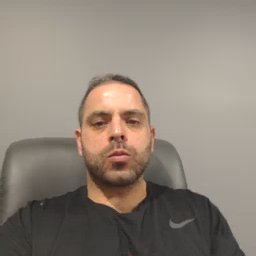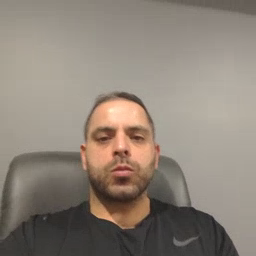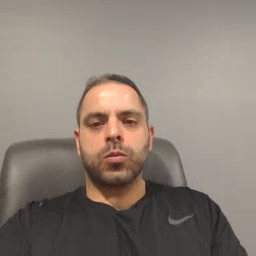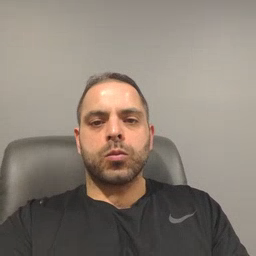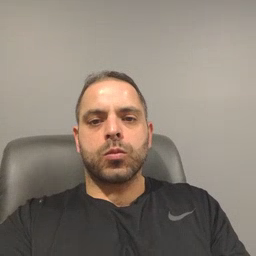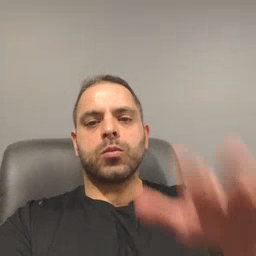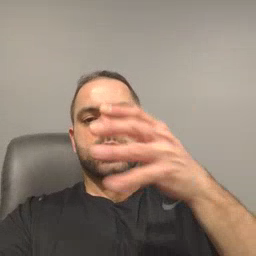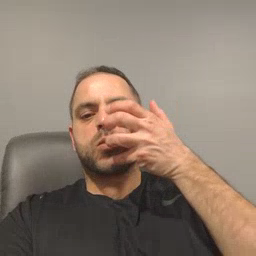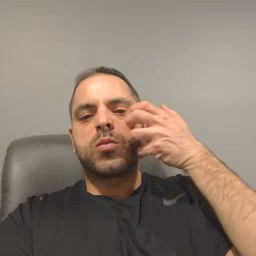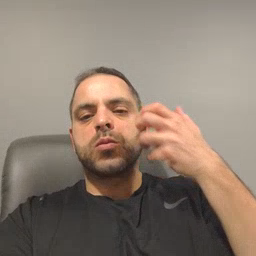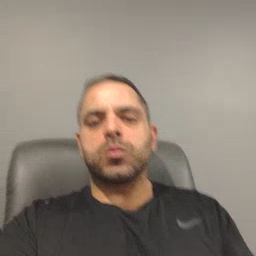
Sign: tiger